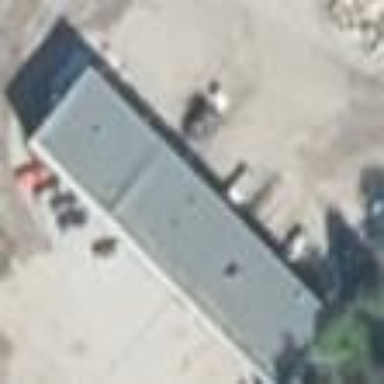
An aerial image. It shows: Warehouse.